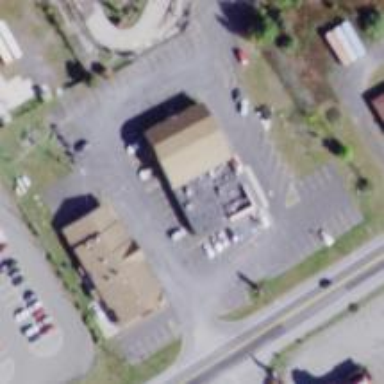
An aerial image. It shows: Retail area.